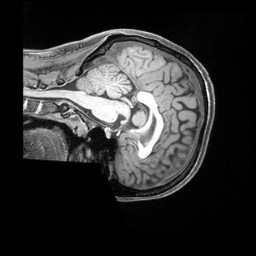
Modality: T1w
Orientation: sagittal
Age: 29
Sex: female
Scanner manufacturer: siemens
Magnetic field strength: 3 T
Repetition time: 2.4 s
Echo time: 0.00228 s